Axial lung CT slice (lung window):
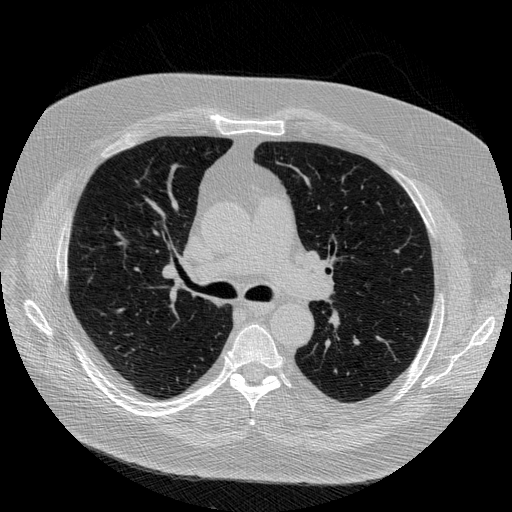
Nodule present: no